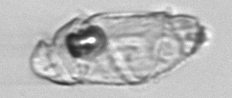
Label: Warnowia